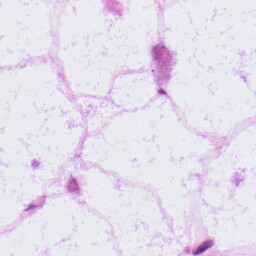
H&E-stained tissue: LymphNode